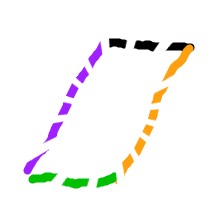
Shape: parallelogram